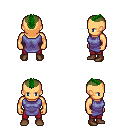
a pixel art fantasy rpg character, male body template, human, tanned skin, chain tabard jacket, red pants, green short mohawk hairstyle, brown shoes, four views (front, back, left, right), 2x2 character sprite sheet, small pixel art, hard edges, no anti-aliasing